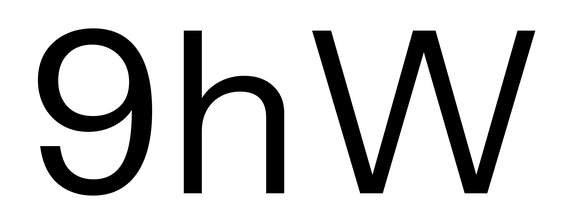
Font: InstrumentSans_Regular